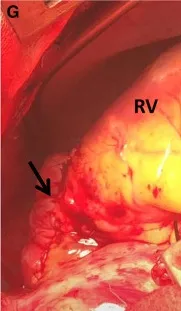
The diameter of the reconstructed pulmonary was 20 mm (F).
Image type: endoscopy (gi_endoscopy)